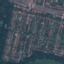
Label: Residential